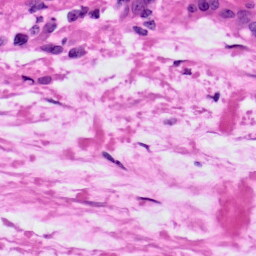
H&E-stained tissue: Ovarian